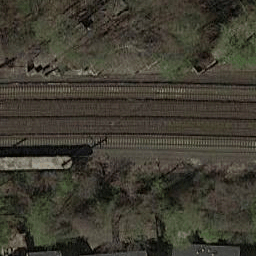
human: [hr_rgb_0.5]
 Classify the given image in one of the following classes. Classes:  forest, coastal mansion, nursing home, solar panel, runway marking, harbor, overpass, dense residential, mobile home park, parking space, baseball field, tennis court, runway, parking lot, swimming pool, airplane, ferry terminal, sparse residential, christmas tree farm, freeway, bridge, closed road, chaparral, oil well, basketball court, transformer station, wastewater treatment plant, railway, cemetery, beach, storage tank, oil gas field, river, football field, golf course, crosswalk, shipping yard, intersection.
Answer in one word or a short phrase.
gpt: railway